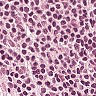
Metastatic tissue present: no